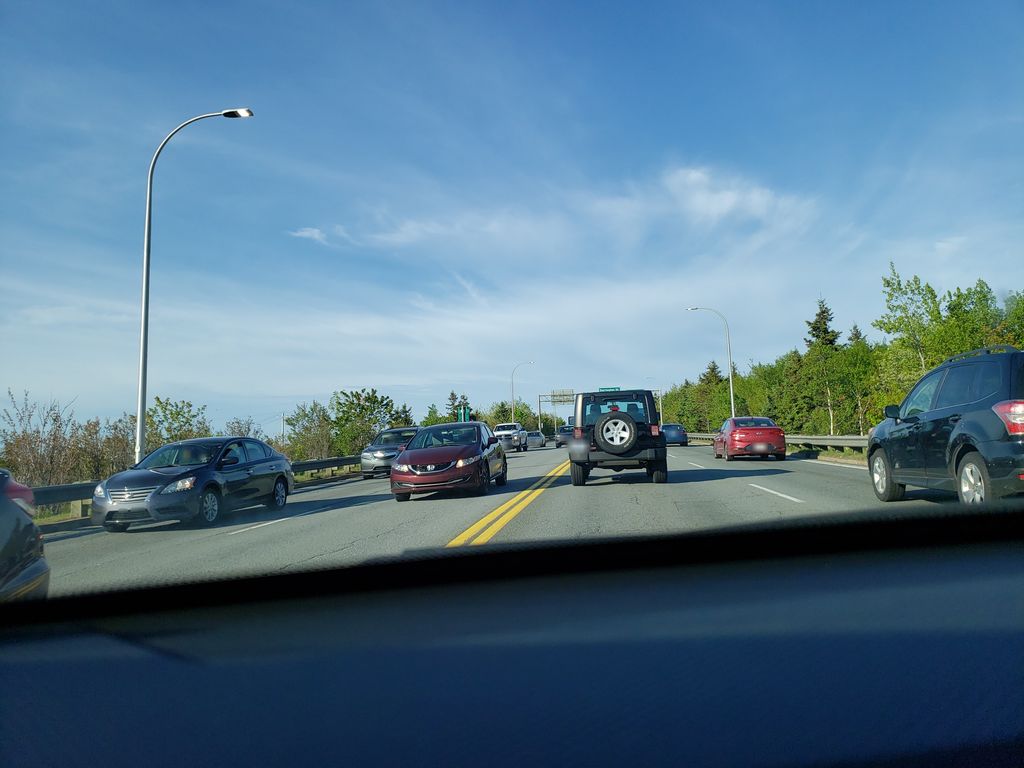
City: halifax